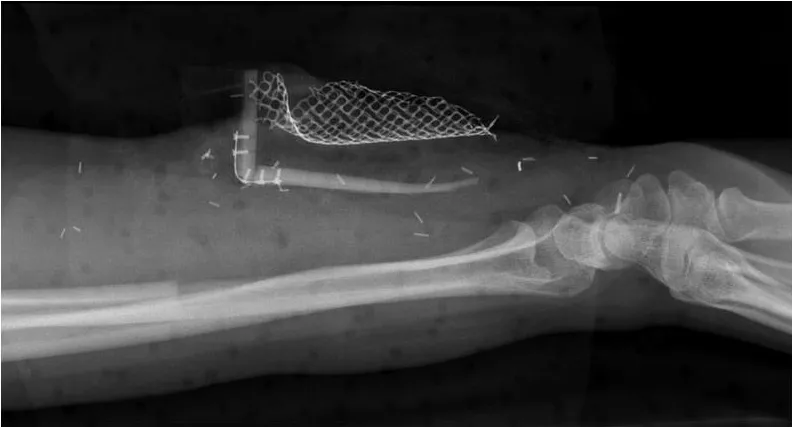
X-ray of the patient forearm after the 1st stage. Note the "L-shaped" bone framework and the position of titanium coated cage.
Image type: radiology (x_ray)